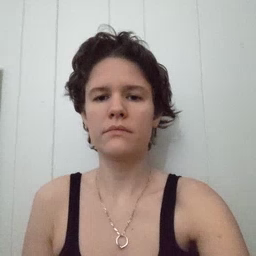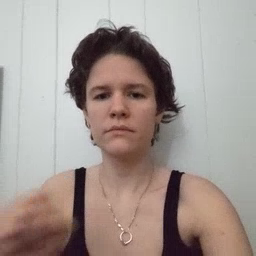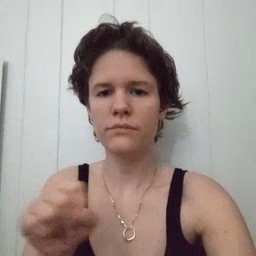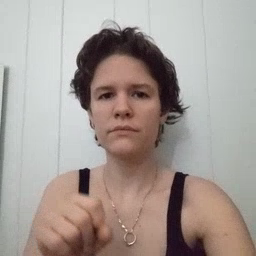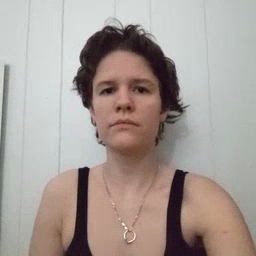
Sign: shoe